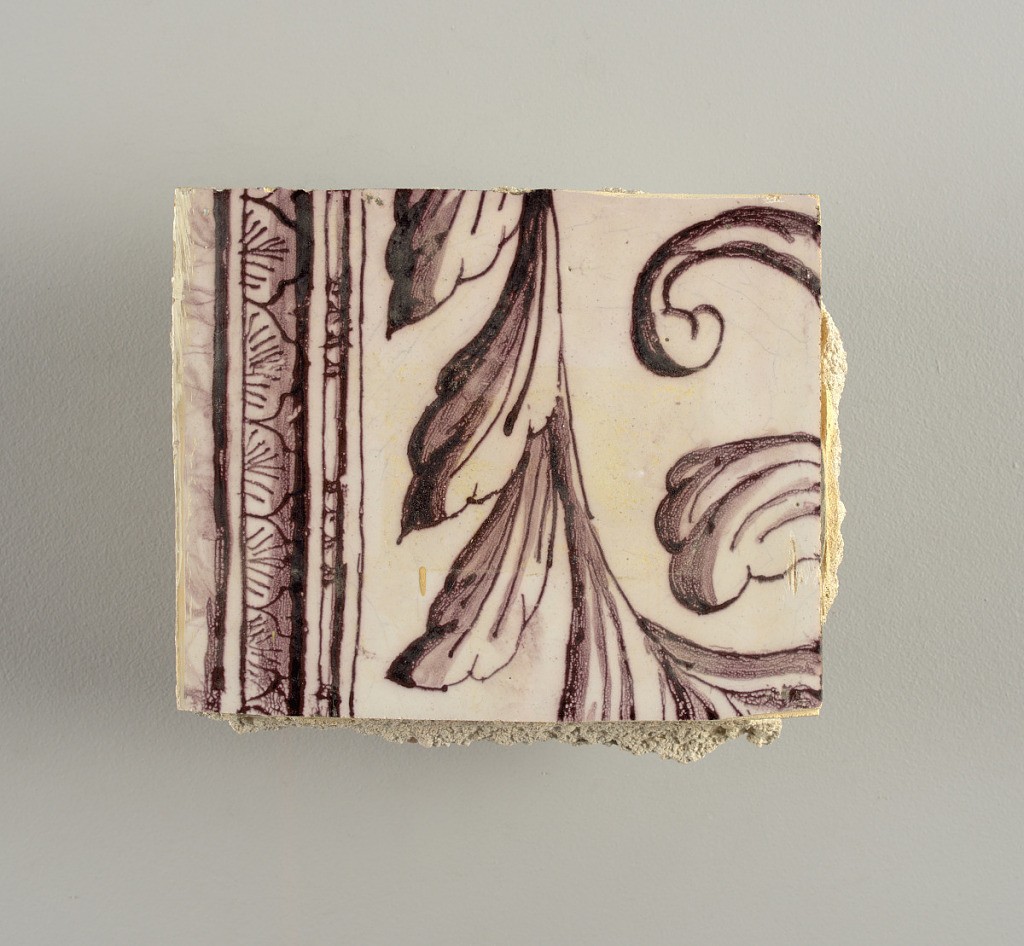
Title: Tile wall facing
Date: ca. 1725
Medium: Tin-glazed earthenware, underglaze
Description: Horizontal rectangle.  Thirty tiles wide and twenty-three tiles high with opening for fireplace eleven tiles wide and ten high.  Foliage arabesques disposed about three vertical axes from which are emphazised by urns at center and right, and at left by the figure of a standing woman carrying an infant on her arm and accompanied by two children.